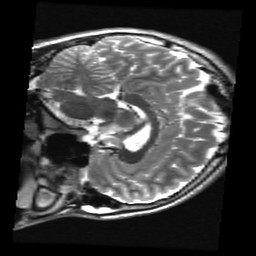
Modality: T2w
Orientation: sagittal
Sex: male
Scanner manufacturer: ge
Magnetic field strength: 3 T
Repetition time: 5 s
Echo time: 0.101 s